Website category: jobs
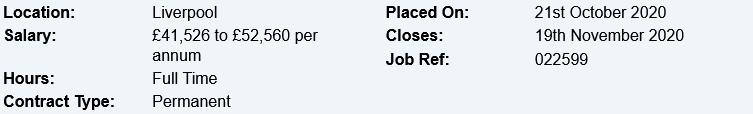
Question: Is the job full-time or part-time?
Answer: Full Time

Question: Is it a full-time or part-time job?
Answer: Full Time

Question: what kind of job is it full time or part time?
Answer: Full Time

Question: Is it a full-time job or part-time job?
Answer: Full Time

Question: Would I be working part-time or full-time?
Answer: Full Time

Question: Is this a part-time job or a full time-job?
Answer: Full Time

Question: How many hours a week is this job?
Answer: Full Time

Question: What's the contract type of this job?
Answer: Permanent

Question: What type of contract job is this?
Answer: Permanent

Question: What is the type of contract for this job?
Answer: Permanent

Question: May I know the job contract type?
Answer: Permanent

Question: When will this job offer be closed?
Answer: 19th November 2020

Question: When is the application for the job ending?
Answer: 19th November 2020

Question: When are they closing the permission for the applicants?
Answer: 19th November 2020

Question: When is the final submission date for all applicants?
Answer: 19th November 2020

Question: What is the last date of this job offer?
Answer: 19th November 2020

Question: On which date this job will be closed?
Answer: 19th November 2020

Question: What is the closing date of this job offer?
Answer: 19th November 2020

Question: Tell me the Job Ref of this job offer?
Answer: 022599

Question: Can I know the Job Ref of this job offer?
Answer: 022599

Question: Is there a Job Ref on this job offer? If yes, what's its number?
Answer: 022599

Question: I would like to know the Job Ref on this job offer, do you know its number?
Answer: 022599

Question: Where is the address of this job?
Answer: Liverpool

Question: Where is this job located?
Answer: Liverpool

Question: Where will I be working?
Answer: Liverpool

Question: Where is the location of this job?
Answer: Liverpool

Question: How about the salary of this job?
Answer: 41,526 to 52,560 per annum

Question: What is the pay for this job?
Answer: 41,526 to 52,560 per annum

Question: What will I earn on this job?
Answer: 41,526 to 52,560 per annum

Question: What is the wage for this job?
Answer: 41,526 to 52,560 per annum

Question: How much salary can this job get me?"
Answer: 41,526 to 52,560 per annum

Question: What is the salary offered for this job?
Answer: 41,526 to 52,560 per annum

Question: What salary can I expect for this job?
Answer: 41,526 to 52,560 per annum

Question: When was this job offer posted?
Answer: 21st October 2020

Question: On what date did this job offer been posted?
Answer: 21st October 2020